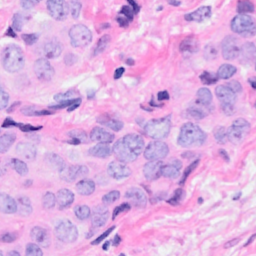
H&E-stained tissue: Breast